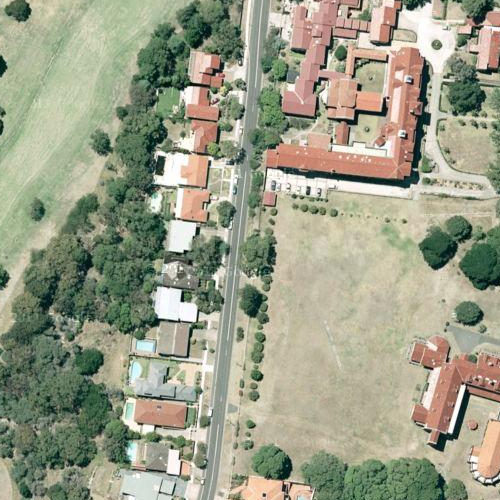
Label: sydney